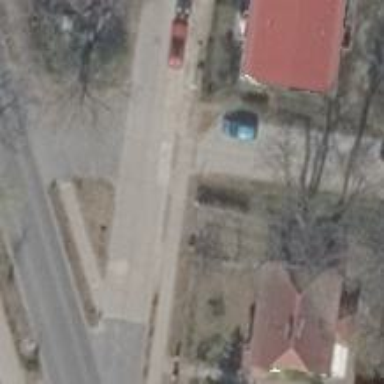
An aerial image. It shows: Residential road with concrete surface.